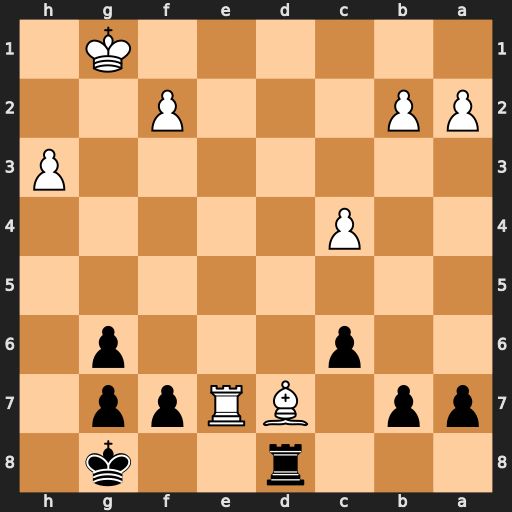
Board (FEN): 3r2k1/pp1BRpp1/2p3p1/8/2P5/7P/PP3P2/6K1
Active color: b
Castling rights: -
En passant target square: -
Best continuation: Kf8 Re3 Rxd7